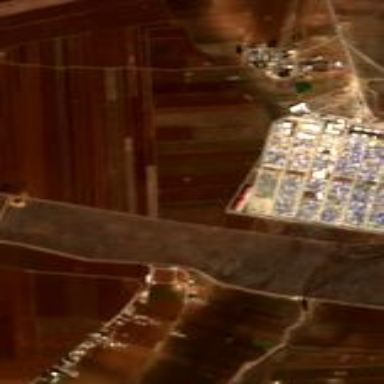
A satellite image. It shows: Refugee site.